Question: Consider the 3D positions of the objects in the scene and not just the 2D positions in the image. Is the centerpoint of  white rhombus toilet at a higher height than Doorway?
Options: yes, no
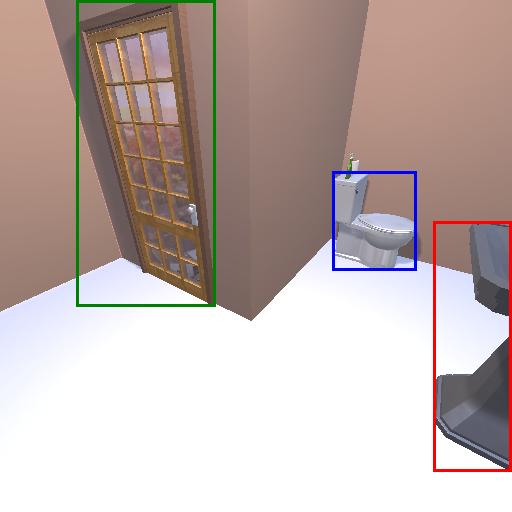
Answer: yes